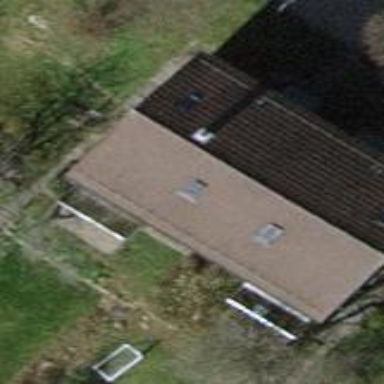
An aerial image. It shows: Gabled building.